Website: lowes
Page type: review-order
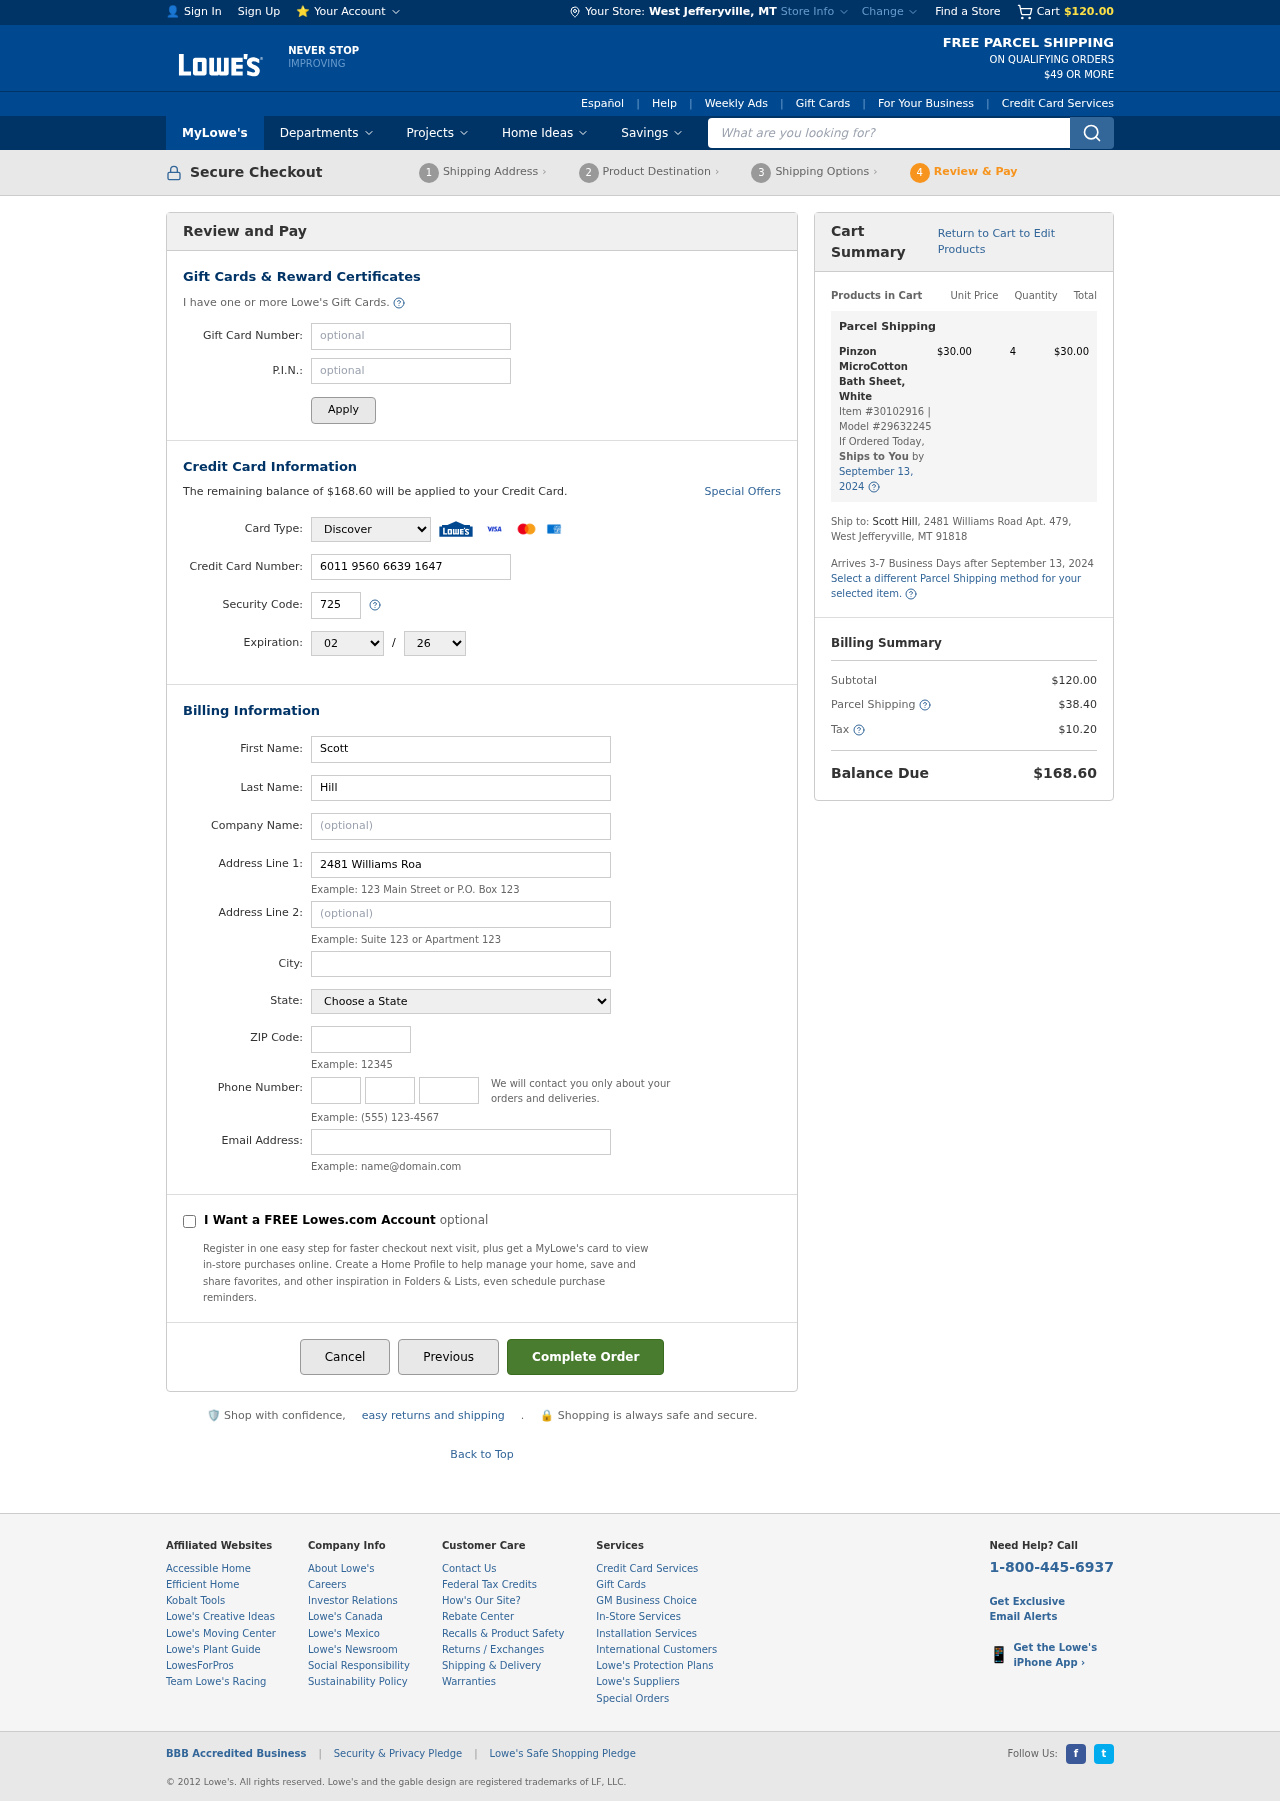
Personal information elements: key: PII_CARD_CVV
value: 725
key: PII_CARD_EXPIRY_MONTH
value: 02
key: PII_CARD_EXPIRY_YEAR
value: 26
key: PII_CARD_NUMBER
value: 6011 9560 6639 1647
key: PII_CARD_TYPE
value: Discover
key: PII_CITY
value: West Jefferyville
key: PII_CITY_STATE
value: West Jefferyville, MT
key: PII_EMAIL
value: scotthill@gmail.com
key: PII_FIRSTNAME
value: Scott
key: PII_LASTNAME
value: Hill
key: PII_PHONE_AREA
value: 976
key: PII_PHONE_PREFIX
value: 290
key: PII_PHONE_SUFFIX
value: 6961
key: PII_POSTCODE
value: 91818
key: PII_STATE
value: Montana
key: PII_STREET
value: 2481 Williams Road Apt. 479
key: PII_STREET2
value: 2481 Williams Road Apt. 479
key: PII_STREET2
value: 684 Mitchell Throughway Suite 526
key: PII_FULLNAME2
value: Scott Hill
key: PII_CITY_STATE_ZIP2
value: West Jefferyville, MT 91818
Product elements: key: PRODUCT1_NAME
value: Pinzon MicroCotton Bath Sheet, White
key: PRODUCT1_PRICE
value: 30
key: PRODUCT1_QUANTITY
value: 4
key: PRODUCT1_ITEM_NUMBER
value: Item #30102916
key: PRODUCT1_MODEL_NUMBER
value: Model #29632245
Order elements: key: ORDER_SUBTOTAL
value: $120.00
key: ORDER_BALANCE_DUE
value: $168.60
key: ORDER_SHIPPING_DATE
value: September 13, 2024
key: ORDER_ITEM_TOTAL
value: $30.00
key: ORDER_SHIPPING_DATE2
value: September 13, 2024
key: ORDER_SHIPPING_COST
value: $38.40
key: ORDER_TAX
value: $10.20
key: ORDER_TOTAL
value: $168.60
Search elements: key: HEADER_SEARCH
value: What are you looking for?